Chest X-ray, AP view. Patient: 57 years old, sex M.
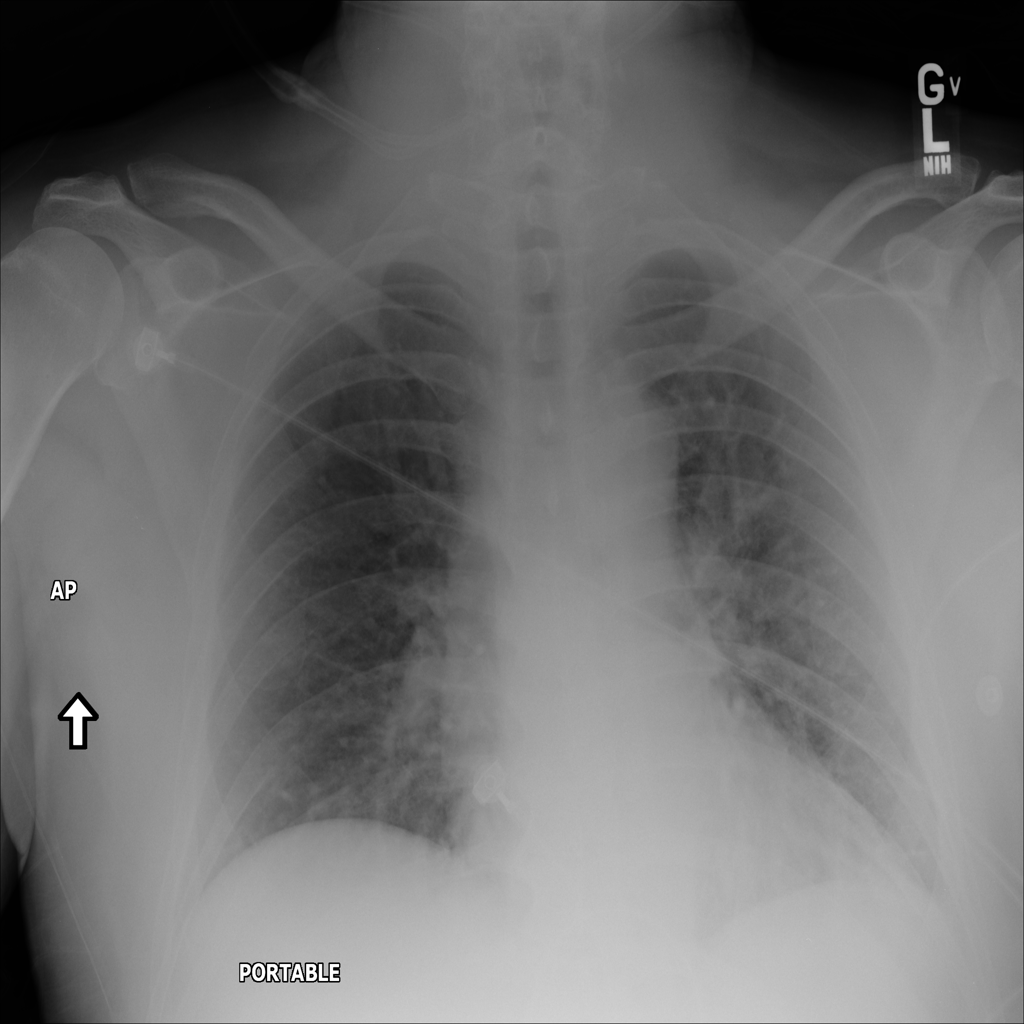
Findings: Consolidation